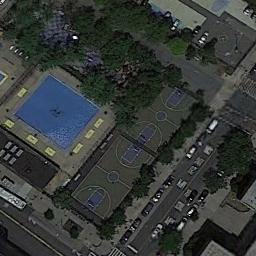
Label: basketball_court